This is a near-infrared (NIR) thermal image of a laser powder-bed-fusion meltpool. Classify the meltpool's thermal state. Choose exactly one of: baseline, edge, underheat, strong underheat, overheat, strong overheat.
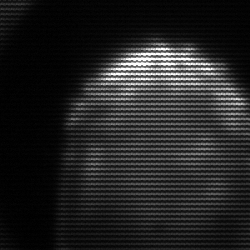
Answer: edge